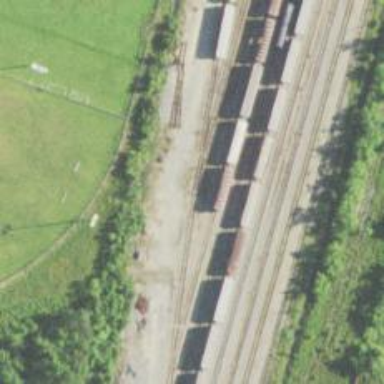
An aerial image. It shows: Railway yard used for servicing trains.